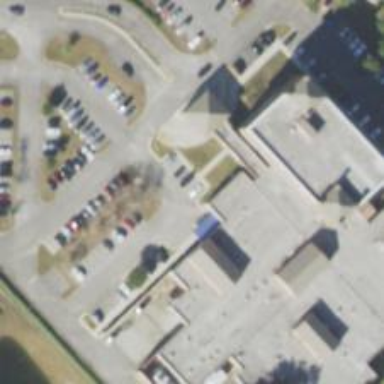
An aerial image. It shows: Parking space.